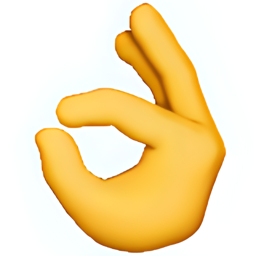
Name: ok hand sign
Emoji: 👌
Group: People & Body
Sub-group: hand-fingers-partial